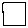
Label: square